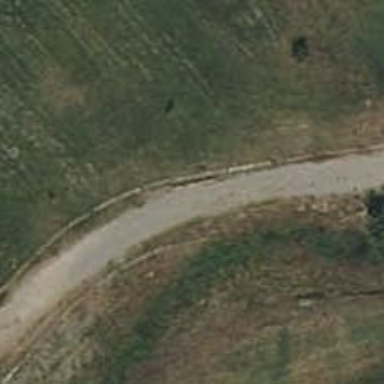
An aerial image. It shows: Bridleway.